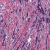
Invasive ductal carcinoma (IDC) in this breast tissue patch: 1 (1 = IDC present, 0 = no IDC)